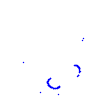
Particle: kaon